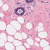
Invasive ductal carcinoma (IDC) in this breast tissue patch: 0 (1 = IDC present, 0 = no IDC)